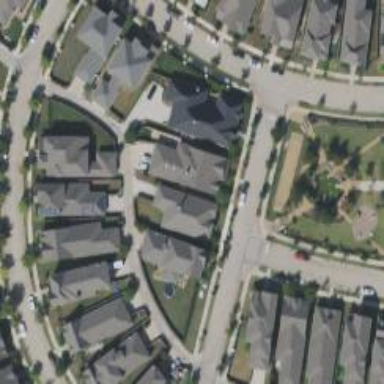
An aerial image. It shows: Residential road.